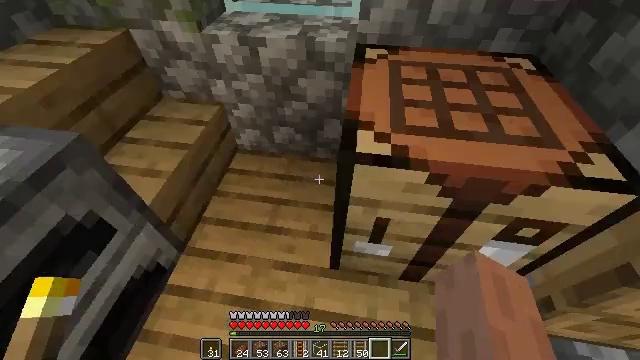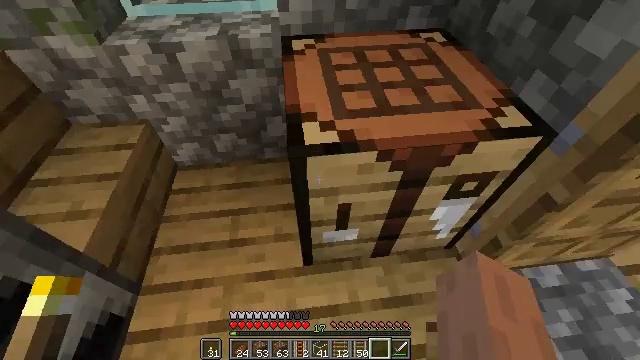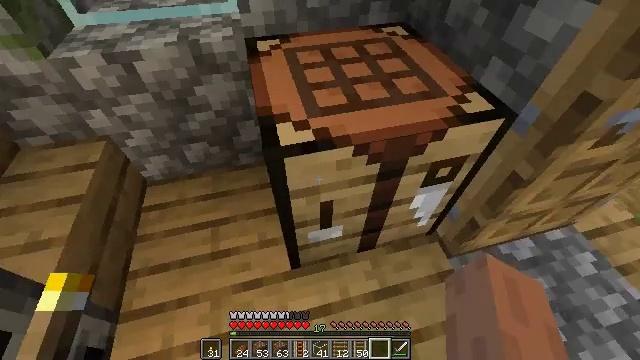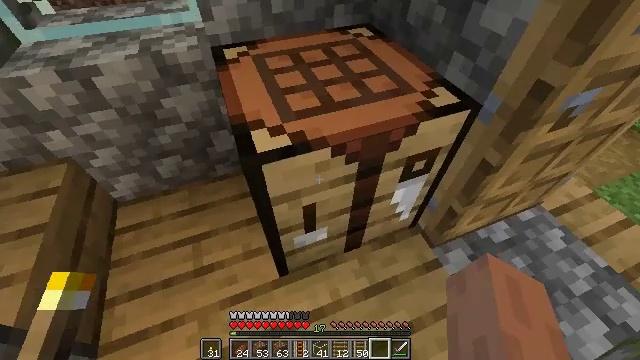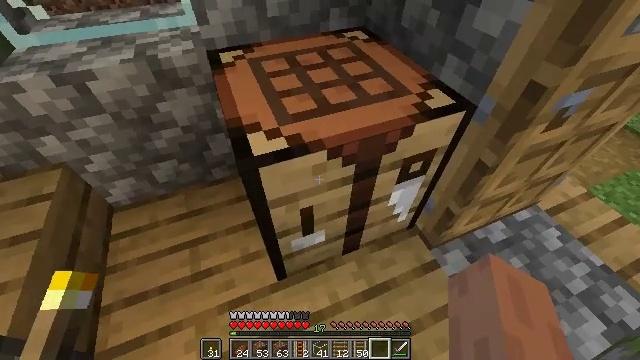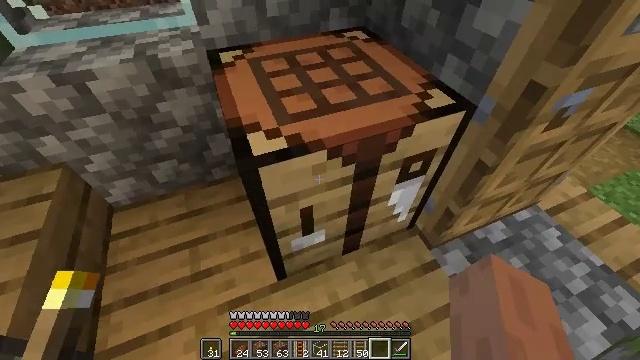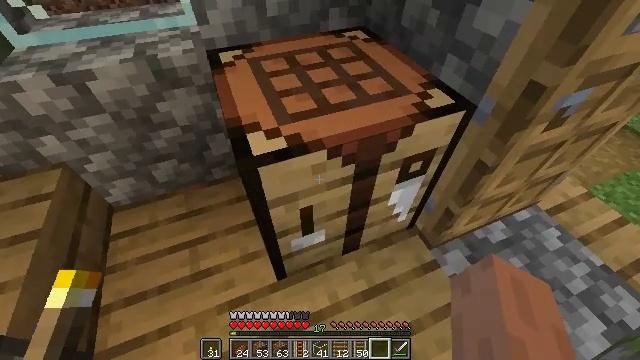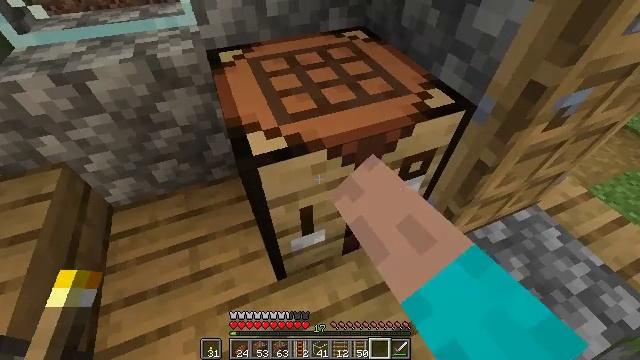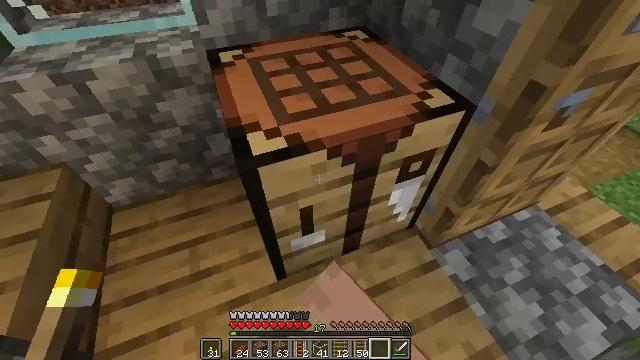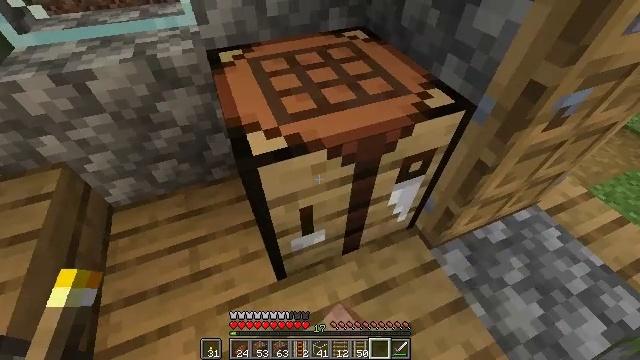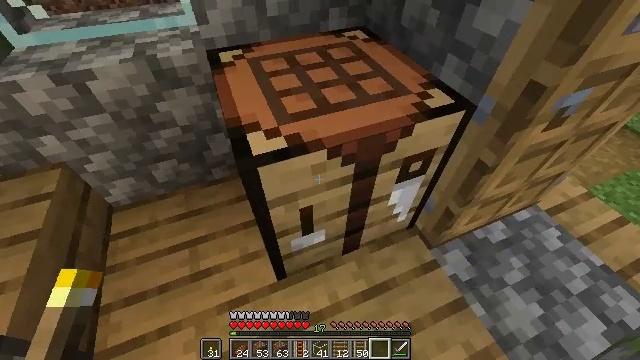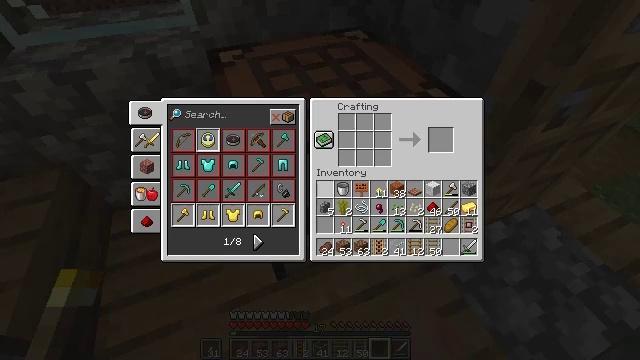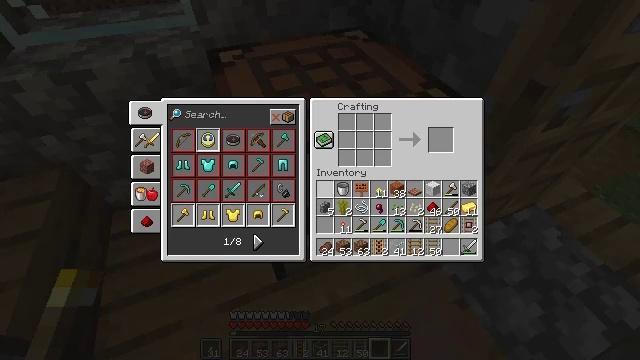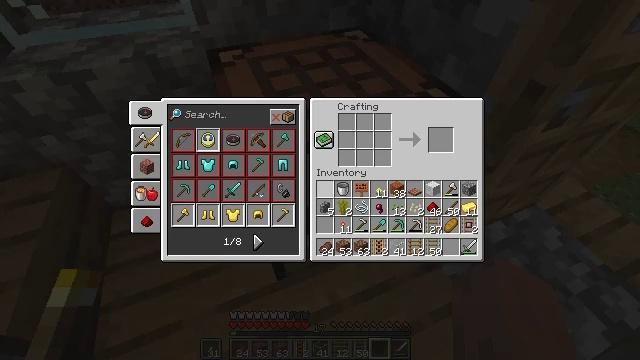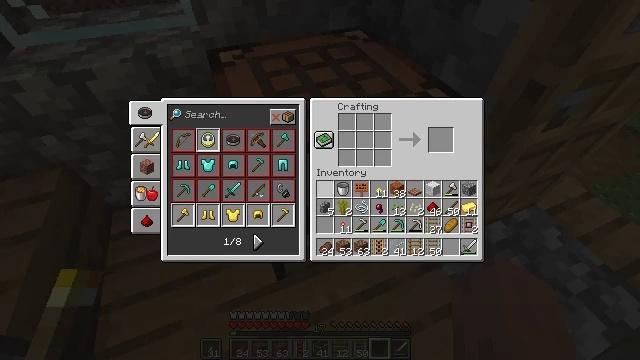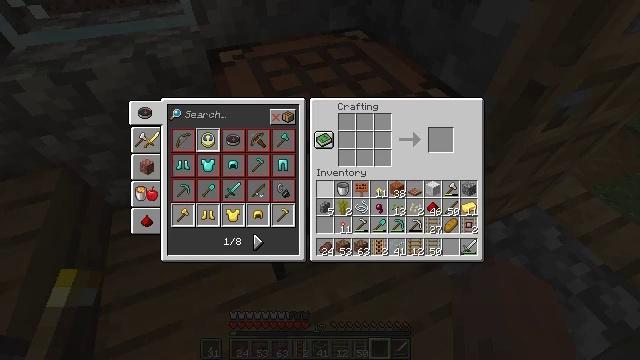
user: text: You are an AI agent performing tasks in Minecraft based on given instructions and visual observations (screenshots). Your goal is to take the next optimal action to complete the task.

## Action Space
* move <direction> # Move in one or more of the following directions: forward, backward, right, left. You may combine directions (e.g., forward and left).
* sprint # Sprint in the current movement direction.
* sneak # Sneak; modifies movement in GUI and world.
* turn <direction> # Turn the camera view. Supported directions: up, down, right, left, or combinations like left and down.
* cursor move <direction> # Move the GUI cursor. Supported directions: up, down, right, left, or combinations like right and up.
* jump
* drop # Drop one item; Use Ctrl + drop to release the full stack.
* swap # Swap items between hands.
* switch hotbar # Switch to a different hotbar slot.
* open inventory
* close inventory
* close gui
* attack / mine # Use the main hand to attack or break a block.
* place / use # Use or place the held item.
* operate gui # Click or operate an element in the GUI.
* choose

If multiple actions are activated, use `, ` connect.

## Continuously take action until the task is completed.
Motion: motion action
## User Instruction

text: Create a acacia boat by placing acacia planks in the crafting grid.
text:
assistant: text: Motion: turn right
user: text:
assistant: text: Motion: turn right
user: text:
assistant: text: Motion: turn right
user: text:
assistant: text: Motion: no_op
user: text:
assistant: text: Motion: no_op
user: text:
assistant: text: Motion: use / place
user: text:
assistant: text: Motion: use / place
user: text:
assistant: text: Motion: use / place
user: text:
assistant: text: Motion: use / place
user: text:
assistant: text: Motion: no_op
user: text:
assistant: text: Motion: no_op
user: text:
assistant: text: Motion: no_op
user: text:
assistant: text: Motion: no_op
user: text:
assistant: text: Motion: no_op
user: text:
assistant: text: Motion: no_op
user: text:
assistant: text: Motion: no_op
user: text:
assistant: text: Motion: no_op
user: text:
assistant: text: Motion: no_op
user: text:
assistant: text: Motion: no_op
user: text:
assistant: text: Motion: cursor move right and down
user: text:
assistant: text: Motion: cursor move right
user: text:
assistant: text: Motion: cursor move right
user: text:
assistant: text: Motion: cursor move right
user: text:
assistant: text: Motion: no_op
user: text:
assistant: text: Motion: no_op
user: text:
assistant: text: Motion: no_op
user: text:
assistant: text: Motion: no_op
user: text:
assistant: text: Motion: no_op
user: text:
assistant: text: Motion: no_op
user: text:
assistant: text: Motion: no_op